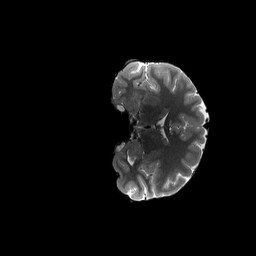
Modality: T2w
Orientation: coronal
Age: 19
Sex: female
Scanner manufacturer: siemens
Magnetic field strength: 3 T
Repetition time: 3.2 s
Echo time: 0.564 s